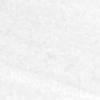
Label: no_change